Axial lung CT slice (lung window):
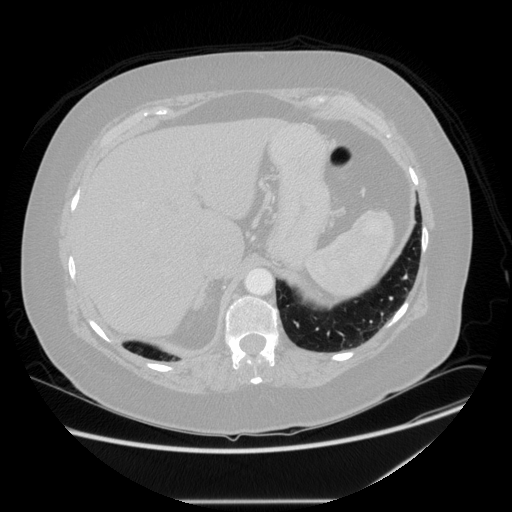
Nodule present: no